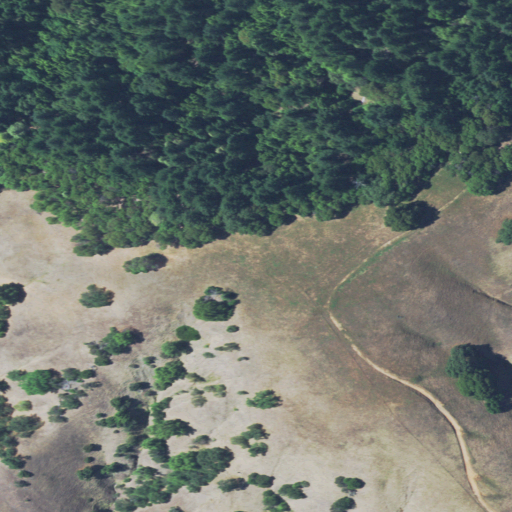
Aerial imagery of mountain in California named Bald Hill containing evergreen forest, grassland, shrub, and mixed forest